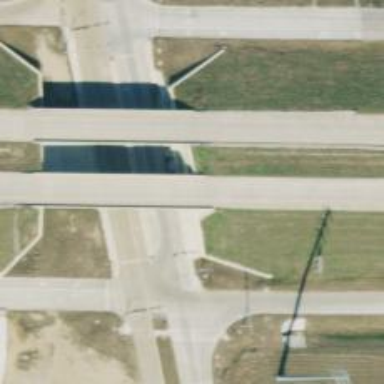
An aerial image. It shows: Bridge over motorway.